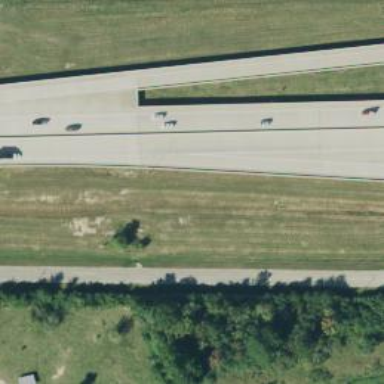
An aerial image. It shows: Bridge over motorway.